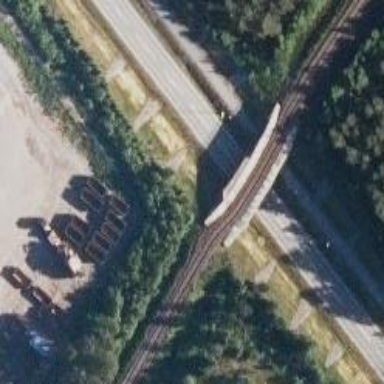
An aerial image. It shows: Continuous rail bridge over railway.